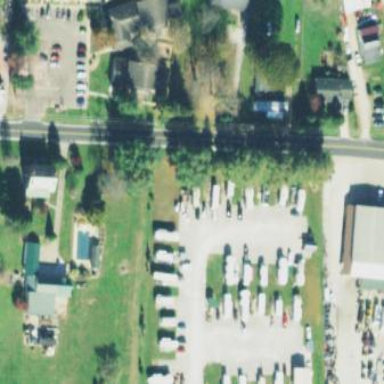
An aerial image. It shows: Caravan site for tourism.